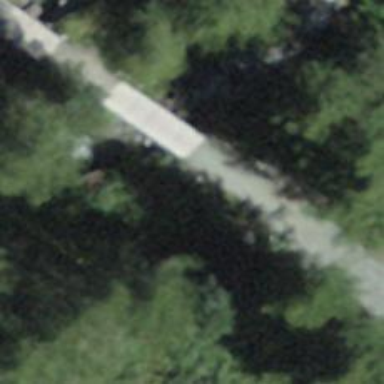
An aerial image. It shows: Path that crosses over bridge. The bridge is suitable for hiking and is groomed in the classic style.